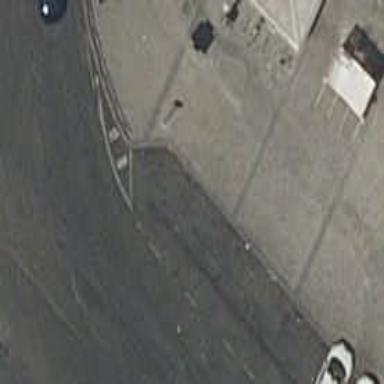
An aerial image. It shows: Kerb barrier.